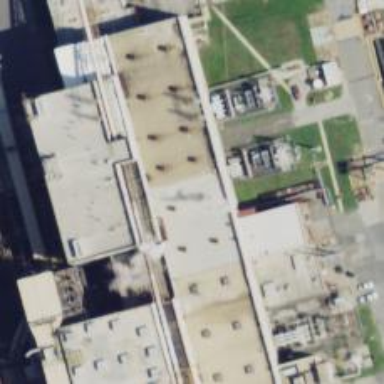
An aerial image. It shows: Steam turbine generator.